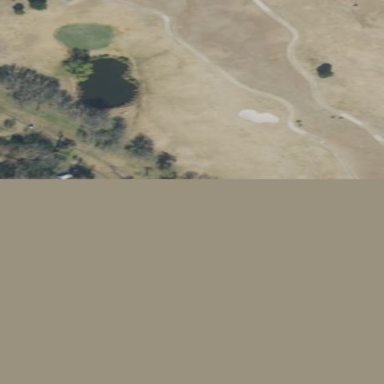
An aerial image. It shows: Golf fairway surrounded by grass.